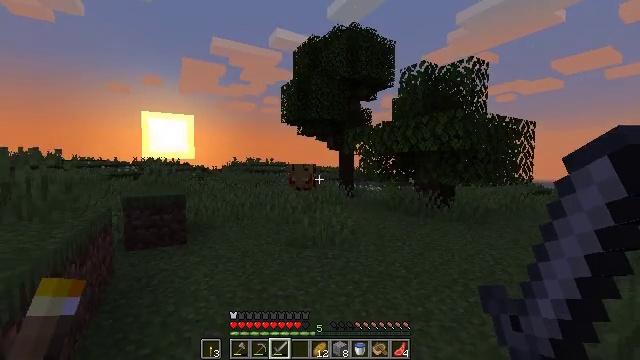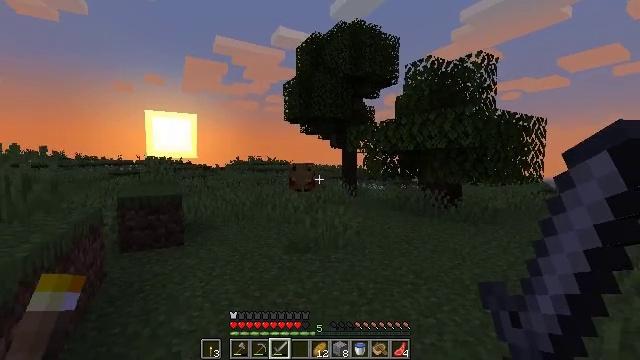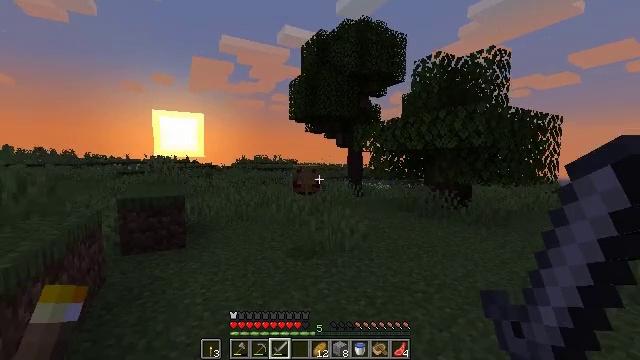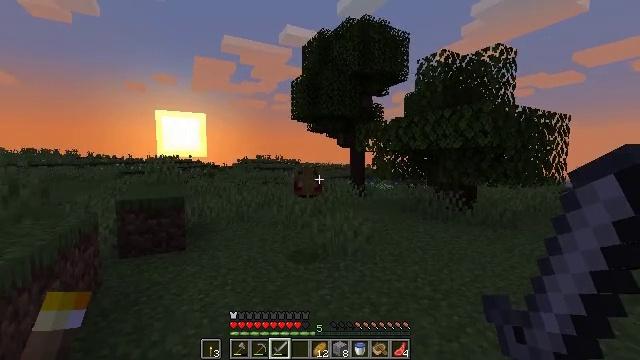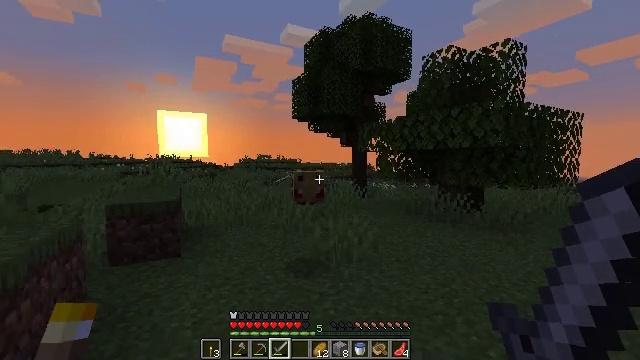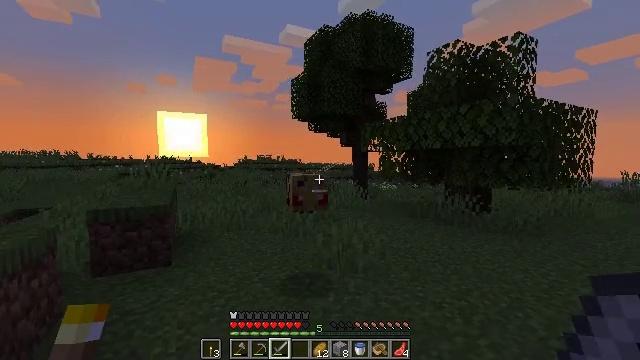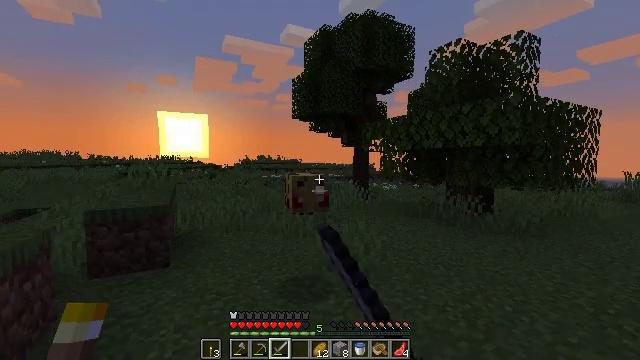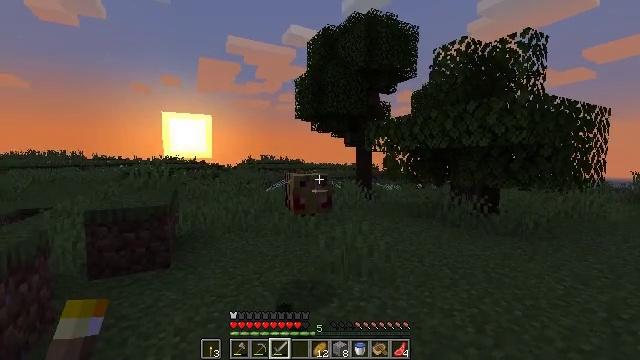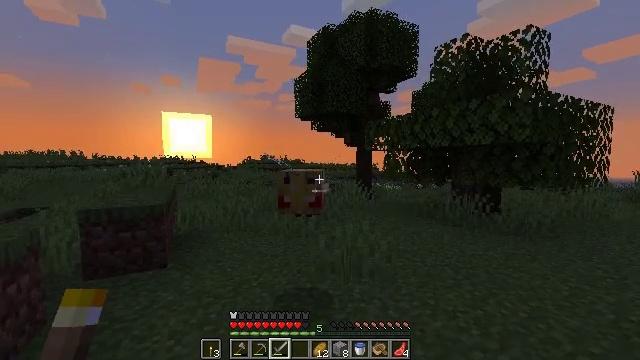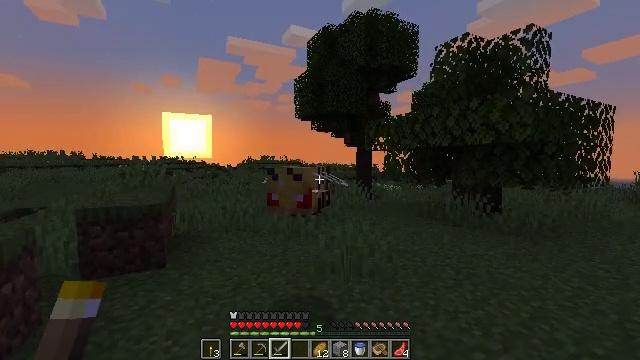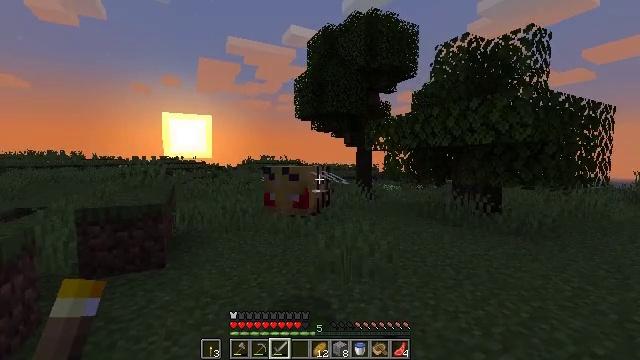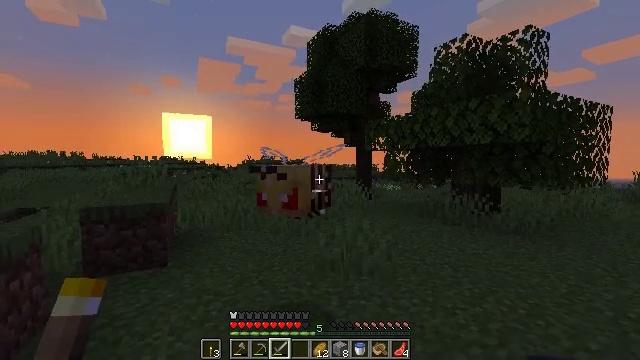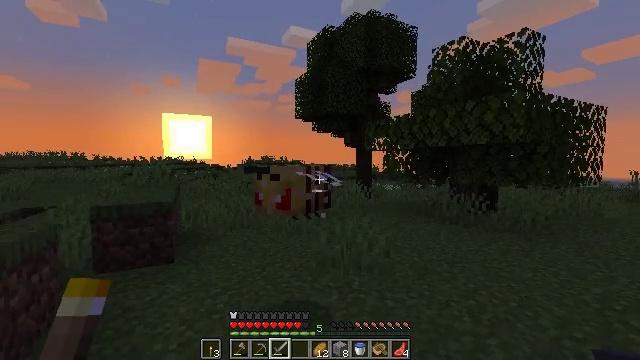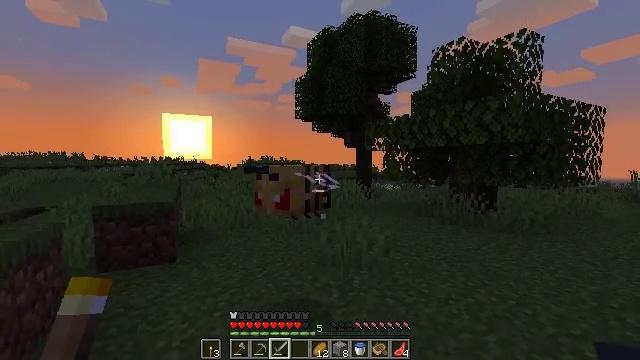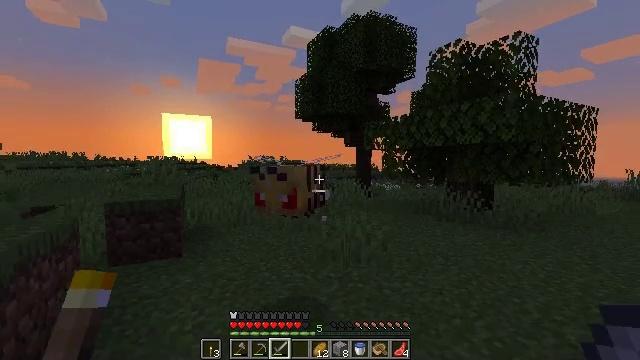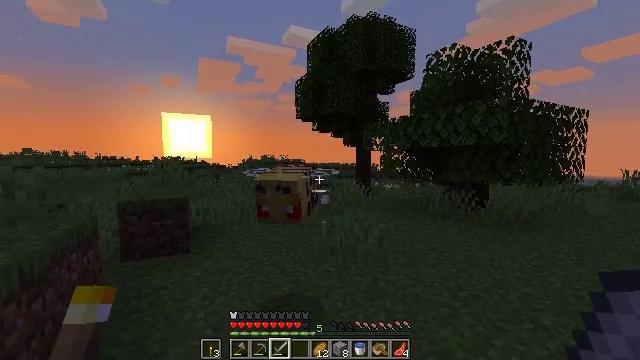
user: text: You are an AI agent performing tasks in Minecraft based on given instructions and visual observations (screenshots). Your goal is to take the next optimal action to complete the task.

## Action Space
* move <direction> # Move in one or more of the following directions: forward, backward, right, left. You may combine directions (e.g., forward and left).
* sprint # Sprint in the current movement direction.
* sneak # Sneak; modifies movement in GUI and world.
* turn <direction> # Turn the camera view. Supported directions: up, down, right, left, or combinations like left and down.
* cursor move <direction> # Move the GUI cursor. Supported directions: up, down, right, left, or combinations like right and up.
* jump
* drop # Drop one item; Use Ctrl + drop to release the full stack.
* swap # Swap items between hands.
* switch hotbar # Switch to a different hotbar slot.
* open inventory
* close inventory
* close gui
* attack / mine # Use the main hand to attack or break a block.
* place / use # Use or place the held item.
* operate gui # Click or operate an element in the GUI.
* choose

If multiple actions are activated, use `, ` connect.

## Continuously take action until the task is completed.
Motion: motion action
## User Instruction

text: Kill a bee.
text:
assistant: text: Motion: move forward
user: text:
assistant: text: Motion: move forward, turn left
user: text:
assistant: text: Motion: move forward
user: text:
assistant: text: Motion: move forward
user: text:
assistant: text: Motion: move forward, attack / mine
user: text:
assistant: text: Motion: attack / mine
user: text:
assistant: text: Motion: attack / mine
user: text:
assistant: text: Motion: no_op
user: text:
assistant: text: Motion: no_op
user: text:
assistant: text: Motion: no_op
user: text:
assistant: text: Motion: move back
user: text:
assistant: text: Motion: move back
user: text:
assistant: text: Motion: move back
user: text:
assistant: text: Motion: move back
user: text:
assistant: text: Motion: move back
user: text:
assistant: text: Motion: move back
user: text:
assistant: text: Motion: move back
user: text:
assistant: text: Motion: move back, turn left
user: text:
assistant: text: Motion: move back, turn left
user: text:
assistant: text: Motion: move back
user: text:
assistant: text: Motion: move back, attack / mine
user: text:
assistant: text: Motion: move back, attack / mine
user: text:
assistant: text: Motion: move back, attack / mine
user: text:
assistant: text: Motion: move back
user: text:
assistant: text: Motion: move back
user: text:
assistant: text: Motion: no_op